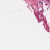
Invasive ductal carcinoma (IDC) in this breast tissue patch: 0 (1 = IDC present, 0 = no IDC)